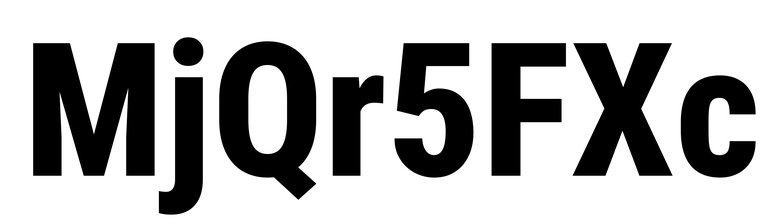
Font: Roboto_Condensed_ExtraBold